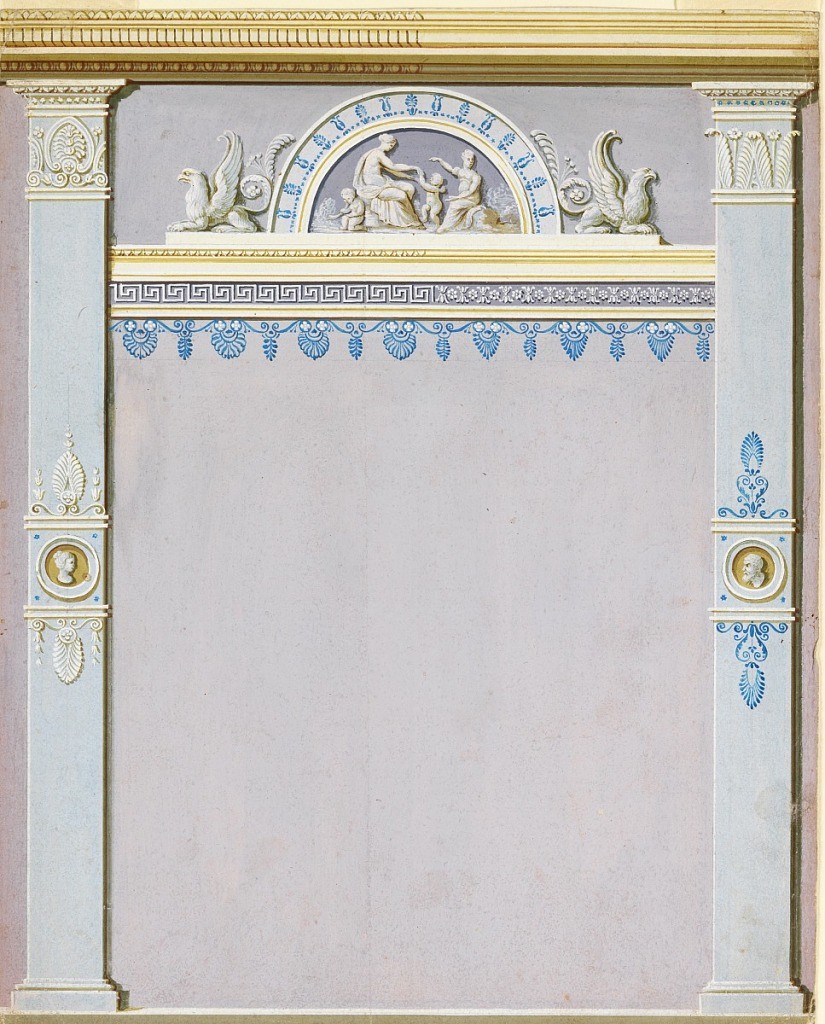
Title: Wallpaper Design
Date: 1820–30
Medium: Brush and gouache, graphite on white paper
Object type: Drawing
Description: Two pilasters standing upon a dado support an entablature, for the moldings of which ornamentation is alternatively suggested, at left. Alternative suggestions are also made for the capitals and for design and colorings of details of the pilasters. Circular medallion portraits framed by squares, upon and beneath which palmettes are shown, decorate the centers of the pilasters. A lilac panel is bordered by an entablature, for the decoration of which alternative suggestions were made. Alternative suggestions were also made for the palmette frieze hanging beneath the entablature. Upon it stands a base with semicircular frame between, containing griffons. Two women and two putti are represented in the lunette.